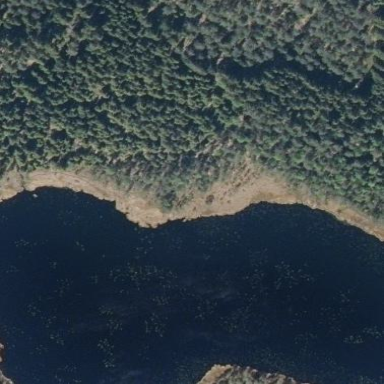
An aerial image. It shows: Beautiful lake surrounded by nature.